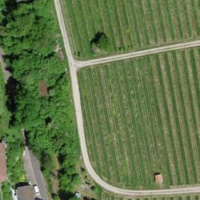
EUNIS habitat code: 40
Species observed at this site:
Heracleum sphondylium
Cydonia oblonga